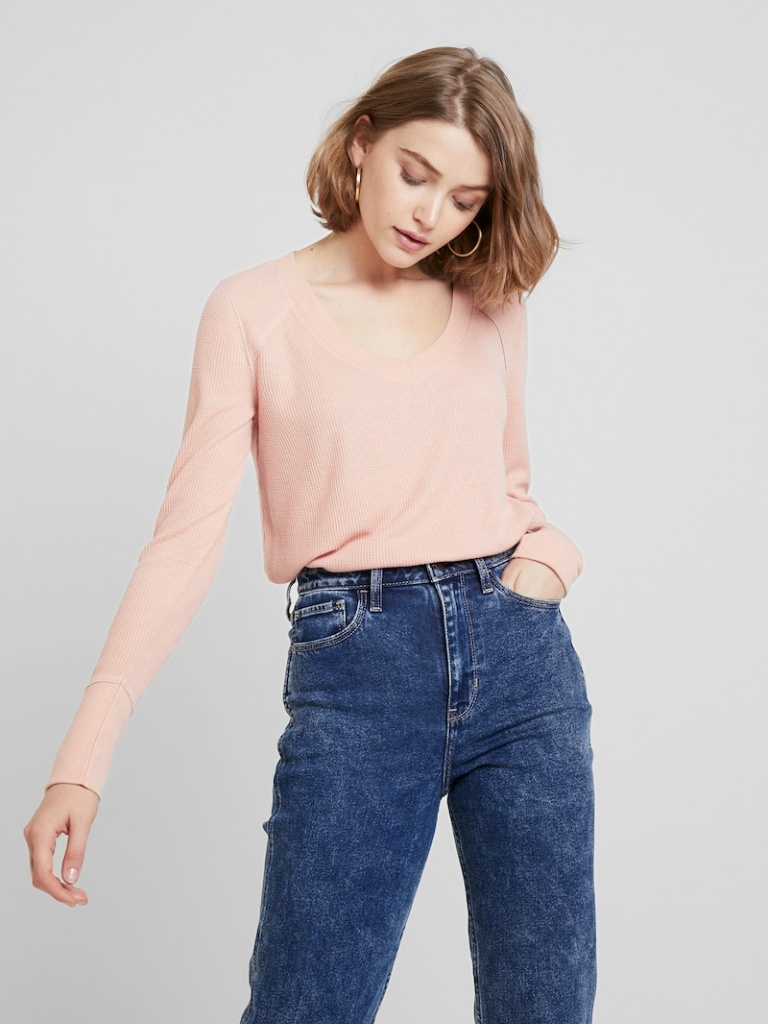
knit relaxed a long-sleeved with the sleeves down hip length French Tucked v-neck sweater